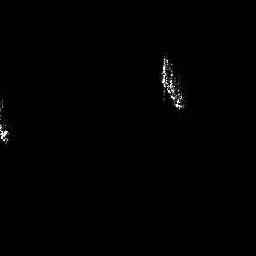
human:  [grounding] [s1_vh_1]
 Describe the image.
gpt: In the satellite image, there is  <ref>1 medium ship </ref> <box>[[61, 19, 71, 42, 0]]</box> located at center.